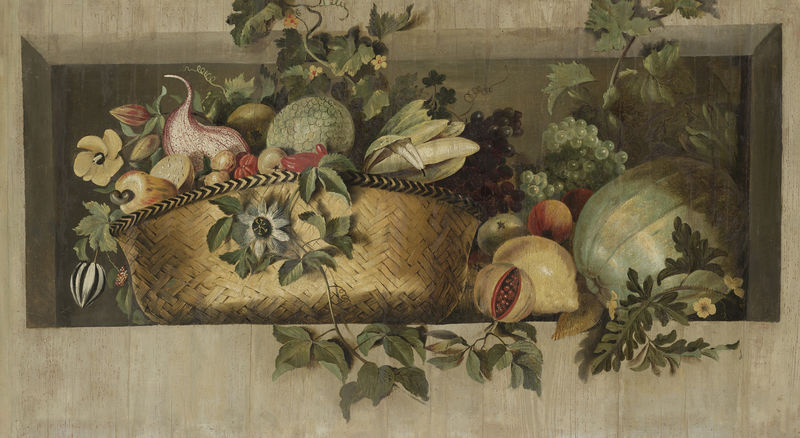
Titel: Stilleven met vruchten en bloemguirlandes
Künstler: Jacob van Campen
Standort: Amsterdam
Institution: Rijksmuseum
Schlagwörter: blätter, blumen, blüten, früchte, gemüse, stilleben, stillleben, trauben, wein, korb, melone, nische, rechteck, weintrauben, granatapfel, feige, obststilleben, granatapflel